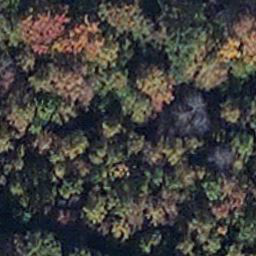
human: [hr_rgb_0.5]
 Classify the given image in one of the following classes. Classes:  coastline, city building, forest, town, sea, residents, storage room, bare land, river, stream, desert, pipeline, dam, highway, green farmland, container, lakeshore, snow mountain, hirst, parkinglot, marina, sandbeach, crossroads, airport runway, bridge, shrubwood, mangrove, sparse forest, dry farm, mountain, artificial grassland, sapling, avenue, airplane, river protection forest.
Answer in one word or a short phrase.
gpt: mangrove